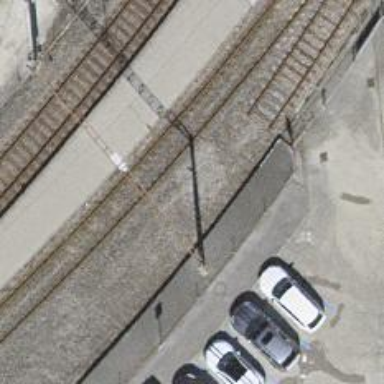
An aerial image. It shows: Platform edge at railway station.